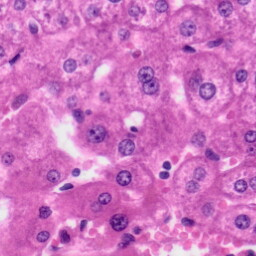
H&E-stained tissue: Liver